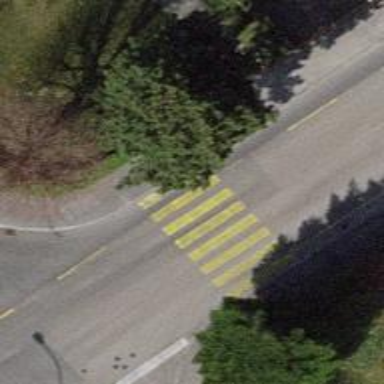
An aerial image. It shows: Asphalt footway with marked zebra crossing.